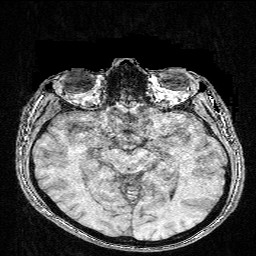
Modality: FLASH
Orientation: coronal
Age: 30
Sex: male